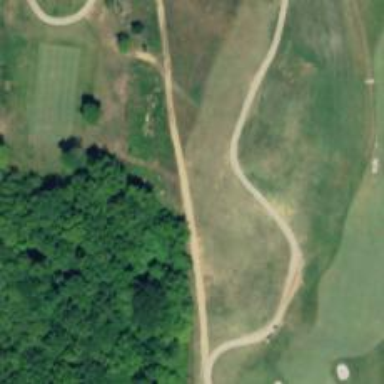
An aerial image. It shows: Path used for both walking and golf.